Question: I'm developing an online application of tennis club management... (MVC 3, Entity Framework Code first,...)
I've an Interface that allows the user to consult the :

'''
[HttpPost]
public JsonResult GetTennisCourt(DateTime date)
{
var reservations = db.Reservations.Include(c => c.Customer);
foreach (var reservation in reservations)
{
//Verify that a court is available or not
if (reservation.Date ==date)
{
if (date.Hour > reservation.FinishTime.Hour || date.Hour < reservation.StartTime.Hour)
{
var id = reservation.TennisCourtID;
TennisCourt tennisCourt = (TennisCourt) db.TennisCourts.Where(t => t.ID == id);
tennisCourt.Available = true;
db.Entry(tennisCourt).State = EntityState.Modified;
db.SaveChanges();
}
else
{
var id = reservation.TennisCourtID;
TennisCourt tennisCourt = (TennisCourt) db.TennisCourts.Where(s => s.ID == id);
tennisCourt.Available = false;
db.Entry(tennisCourt).State = EntityState.Modified;
db.SaveChanges();
break;
}
}
}
var courts = from c in db.TennisCourts
select c;
courts = courts.OrderBy(c => c.ID);
return Json(courts, JsonRequestBehavior.AllowGet );
}
'''
'''
<input id="datePicker" type= "text" onchange="loadCourts"/>
<script type="text/javascript">
$('#datePicker').datetimepicker();
</script>
<script type="text/javascript">
function loadCourts() {
var myDate = $('#datePicker').value();
$.ajax({
url: ("/AvailableCourt/GetTennisCourt?date=myDate "),
success: function (data) {
alert('test');
//change label's color
}
});
}
</script>
'''
I never get the message "test"... So I have make something wrong with my Ajax function or my controller's method... My goal is to get the tennis court, check if they're free or not and change color in red if busy, and in green if free...
Sorry :( But I'm a beginner with Ajax...
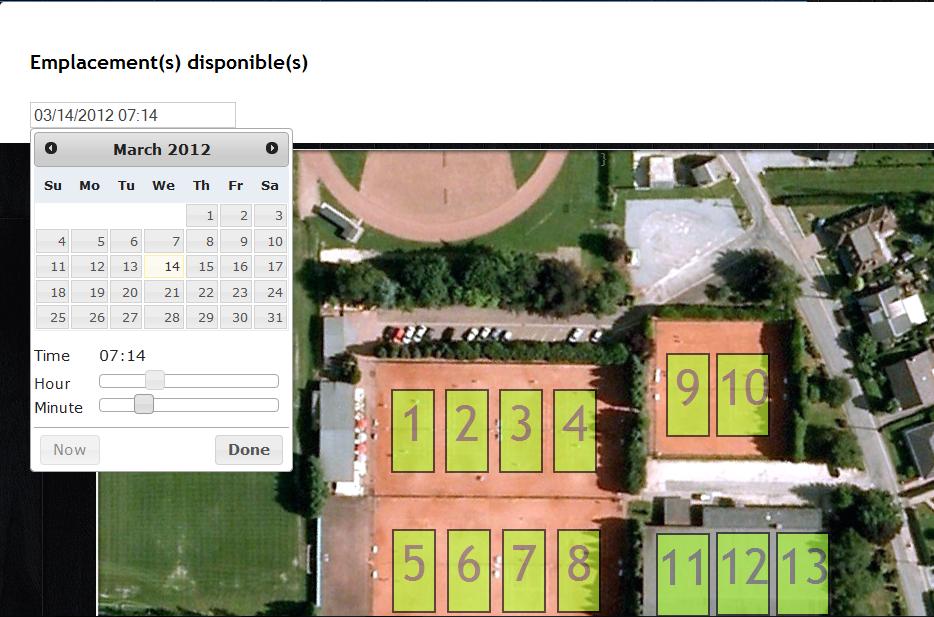
Answer: Your datetimepicker() call has to occur inside of a document.ready. Here is the corrected code:
'''
<input id="datePicker" type= "text"/>
<script type="text/javascript">
$(document).ready(function () {
$('#datePicker').datetimepicker();
$('#datePicker').change(loadCourts);
});
function loadCourts() {
var myDate = $('#datePicker').val();
$.post({
data: "{ 'date' : " + myDate + " }",
url: (@Url.Action("AvailableCourt", "GetTennisCourt"),
success: function (data) {
alert('test');
//change label's color
}
});
}
</script>
'''
}